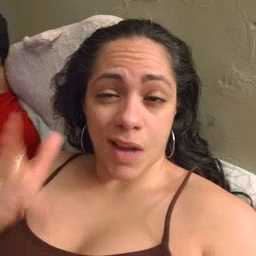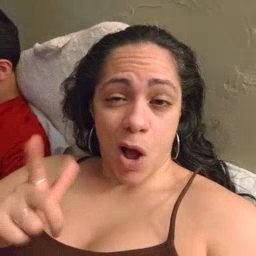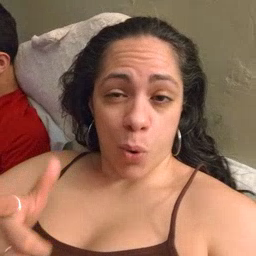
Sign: cowboy